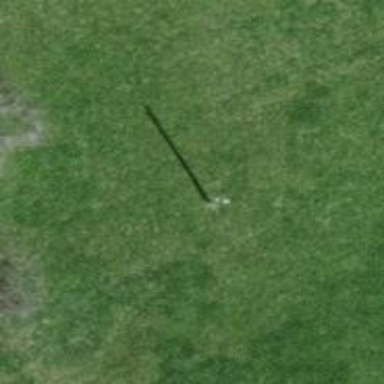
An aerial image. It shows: Power pole.